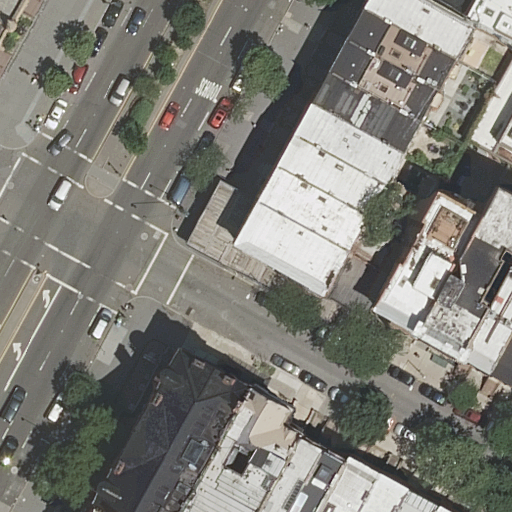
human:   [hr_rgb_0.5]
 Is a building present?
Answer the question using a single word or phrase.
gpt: yes

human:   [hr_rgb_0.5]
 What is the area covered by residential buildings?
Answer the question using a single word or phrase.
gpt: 3738m2

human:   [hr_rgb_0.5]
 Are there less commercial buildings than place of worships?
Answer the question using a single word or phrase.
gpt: yes

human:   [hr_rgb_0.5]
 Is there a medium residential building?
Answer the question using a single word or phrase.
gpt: yes

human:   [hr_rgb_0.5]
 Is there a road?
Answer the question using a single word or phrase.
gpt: yes

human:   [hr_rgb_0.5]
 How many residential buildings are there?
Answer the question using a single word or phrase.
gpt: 23

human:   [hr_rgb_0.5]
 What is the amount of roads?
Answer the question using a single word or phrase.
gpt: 5

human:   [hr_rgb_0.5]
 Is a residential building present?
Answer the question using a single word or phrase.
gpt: yes

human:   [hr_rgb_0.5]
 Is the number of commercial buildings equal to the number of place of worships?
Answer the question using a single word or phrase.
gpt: no

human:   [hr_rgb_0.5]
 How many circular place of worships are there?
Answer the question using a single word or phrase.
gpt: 0

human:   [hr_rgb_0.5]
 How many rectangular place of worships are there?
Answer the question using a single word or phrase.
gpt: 2

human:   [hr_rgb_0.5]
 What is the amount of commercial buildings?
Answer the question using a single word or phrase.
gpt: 0

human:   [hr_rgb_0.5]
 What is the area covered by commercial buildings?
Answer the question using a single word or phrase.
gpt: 0m2

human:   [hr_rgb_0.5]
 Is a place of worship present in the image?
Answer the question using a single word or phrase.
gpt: yes

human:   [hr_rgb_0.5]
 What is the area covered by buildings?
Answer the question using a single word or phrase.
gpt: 3738m2

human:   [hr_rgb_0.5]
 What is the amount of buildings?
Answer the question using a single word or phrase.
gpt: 23

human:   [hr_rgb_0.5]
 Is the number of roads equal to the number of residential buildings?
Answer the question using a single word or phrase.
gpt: no

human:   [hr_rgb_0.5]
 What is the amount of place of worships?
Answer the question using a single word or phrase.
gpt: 3

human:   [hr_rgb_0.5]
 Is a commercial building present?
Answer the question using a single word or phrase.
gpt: no

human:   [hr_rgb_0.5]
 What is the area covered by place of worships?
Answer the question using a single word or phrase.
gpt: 1213m2

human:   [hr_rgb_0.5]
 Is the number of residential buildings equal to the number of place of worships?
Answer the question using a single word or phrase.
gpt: no

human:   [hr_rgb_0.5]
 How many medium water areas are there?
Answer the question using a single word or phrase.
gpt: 0

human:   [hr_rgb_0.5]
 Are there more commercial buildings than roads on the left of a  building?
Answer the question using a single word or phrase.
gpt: no

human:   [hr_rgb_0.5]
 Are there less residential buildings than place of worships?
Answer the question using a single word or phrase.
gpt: no

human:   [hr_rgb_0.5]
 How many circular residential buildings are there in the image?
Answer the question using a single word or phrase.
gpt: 0

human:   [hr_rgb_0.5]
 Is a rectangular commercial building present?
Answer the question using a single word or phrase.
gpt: no

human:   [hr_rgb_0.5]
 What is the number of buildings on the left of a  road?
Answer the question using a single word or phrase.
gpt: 3

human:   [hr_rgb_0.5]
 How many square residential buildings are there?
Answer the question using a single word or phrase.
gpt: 0

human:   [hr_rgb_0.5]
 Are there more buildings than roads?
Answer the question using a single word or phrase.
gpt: yes

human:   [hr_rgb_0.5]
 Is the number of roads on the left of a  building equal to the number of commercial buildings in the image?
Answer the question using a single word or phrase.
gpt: no

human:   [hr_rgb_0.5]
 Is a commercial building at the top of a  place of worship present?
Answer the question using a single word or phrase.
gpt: no

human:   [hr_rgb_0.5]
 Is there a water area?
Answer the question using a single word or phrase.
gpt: no

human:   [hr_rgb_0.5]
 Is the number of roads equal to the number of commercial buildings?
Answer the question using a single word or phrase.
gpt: no

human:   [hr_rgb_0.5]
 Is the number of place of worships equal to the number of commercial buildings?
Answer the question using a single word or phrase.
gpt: no

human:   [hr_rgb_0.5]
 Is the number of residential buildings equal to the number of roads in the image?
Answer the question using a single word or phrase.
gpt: no

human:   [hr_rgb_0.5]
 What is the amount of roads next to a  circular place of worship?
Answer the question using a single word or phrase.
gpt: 0

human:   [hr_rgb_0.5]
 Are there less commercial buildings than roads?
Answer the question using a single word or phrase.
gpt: yes

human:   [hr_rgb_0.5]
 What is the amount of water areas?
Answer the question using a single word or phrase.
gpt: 0

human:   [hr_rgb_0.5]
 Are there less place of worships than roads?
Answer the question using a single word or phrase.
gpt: yes

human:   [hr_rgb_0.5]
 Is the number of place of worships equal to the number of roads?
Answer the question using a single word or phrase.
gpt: no

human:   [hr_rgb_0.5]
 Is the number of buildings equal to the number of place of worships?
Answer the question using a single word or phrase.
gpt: no

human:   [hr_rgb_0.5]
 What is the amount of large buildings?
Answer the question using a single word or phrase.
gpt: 1

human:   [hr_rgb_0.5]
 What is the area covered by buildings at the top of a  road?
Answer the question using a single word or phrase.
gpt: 2624m2

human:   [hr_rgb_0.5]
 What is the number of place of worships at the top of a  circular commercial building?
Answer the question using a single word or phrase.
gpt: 0

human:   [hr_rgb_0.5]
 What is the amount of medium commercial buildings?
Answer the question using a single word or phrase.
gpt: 0

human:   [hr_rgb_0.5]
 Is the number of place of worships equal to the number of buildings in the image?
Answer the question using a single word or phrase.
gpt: no

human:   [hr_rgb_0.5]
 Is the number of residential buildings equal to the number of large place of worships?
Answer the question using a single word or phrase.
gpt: no

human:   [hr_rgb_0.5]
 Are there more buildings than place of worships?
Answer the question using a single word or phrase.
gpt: yes

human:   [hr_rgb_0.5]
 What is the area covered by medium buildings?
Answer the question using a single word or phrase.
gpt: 2905m2

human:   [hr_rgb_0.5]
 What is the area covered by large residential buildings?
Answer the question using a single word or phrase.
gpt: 522m2

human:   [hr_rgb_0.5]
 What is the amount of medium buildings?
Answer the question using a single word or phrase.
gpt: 14

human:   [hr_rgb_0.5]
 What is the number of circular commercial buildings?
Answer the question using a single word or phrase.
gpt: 0

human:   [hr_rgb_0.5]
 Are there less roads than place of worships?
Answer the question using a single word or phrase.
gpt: no

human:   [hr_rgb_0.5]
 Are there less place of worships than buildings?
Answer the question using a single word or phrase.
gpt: yes

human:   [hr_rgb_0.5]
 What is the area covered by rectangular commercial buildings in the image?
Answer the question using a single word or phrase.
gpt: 0m2

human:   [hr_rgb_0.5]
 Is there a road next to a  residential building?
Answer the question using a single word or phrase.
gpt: yes

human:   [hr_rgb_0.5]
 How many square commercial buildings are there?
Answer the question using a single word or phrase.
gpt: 0

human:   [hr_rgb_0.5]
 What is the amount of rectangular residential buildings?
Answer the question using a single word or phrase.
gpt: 18

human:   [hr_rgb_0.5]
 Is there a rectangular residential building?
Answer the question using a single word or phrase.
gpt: yes

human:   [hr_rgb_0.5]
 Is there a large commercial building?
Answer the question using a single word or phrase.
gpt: no

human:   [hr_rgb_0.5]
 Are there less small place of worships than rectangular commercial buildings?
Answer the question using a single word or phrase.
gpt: no

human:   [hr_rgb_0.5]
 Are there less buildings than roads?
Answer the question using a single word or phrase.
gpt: no

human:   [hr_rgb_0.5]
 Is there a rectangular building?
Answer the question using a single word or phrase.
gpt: yes

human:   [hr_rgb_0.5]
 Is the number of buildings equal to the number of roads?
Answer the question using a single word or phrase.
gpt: no